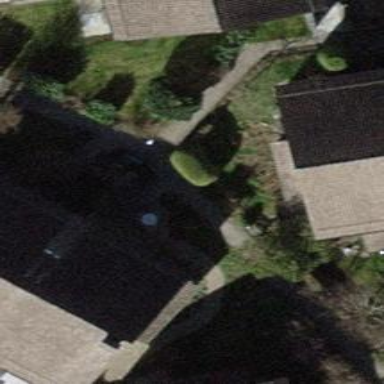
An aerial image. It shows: Semidetached house with gabled roof.